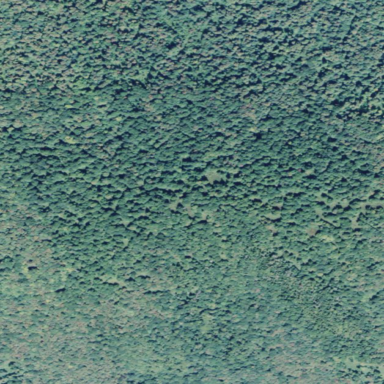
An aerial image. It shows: Woodland with evergreen needle-leaved trees.